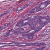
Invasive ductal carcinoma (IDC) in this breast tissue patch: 1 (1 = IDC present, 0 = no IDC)